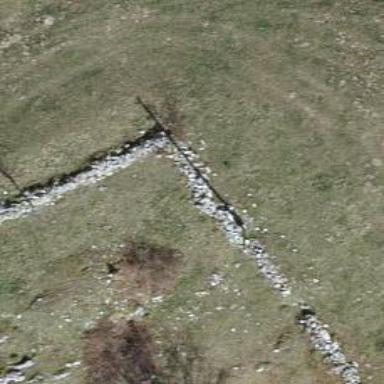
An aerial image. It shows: Wall made of dry stone.